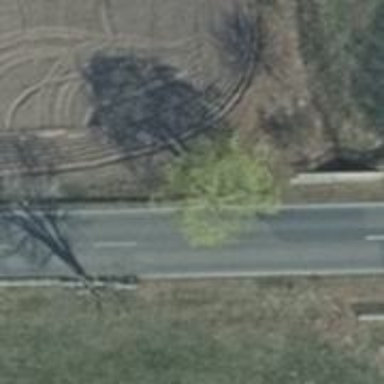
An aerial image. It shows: Deciduous broadleaved tree.